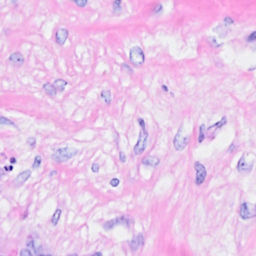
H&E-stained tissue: Breast